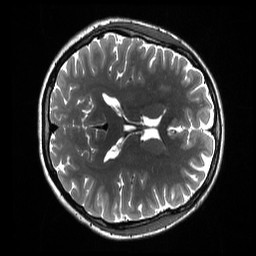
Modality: T2w
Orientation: axial
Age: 23
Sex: female